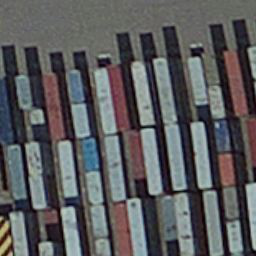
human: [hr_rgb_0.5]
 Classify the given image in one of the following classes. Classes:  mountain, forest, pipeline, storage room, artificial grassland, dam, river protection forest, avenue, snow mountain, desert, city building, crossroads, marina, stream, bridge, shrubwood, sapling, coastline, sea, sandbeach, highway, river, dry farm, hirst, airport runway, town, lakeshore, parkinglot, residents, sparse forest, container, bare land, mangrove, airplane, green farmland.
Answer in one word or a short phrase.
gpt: container